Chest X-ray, AP view. Patient: 36 years old, sex F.
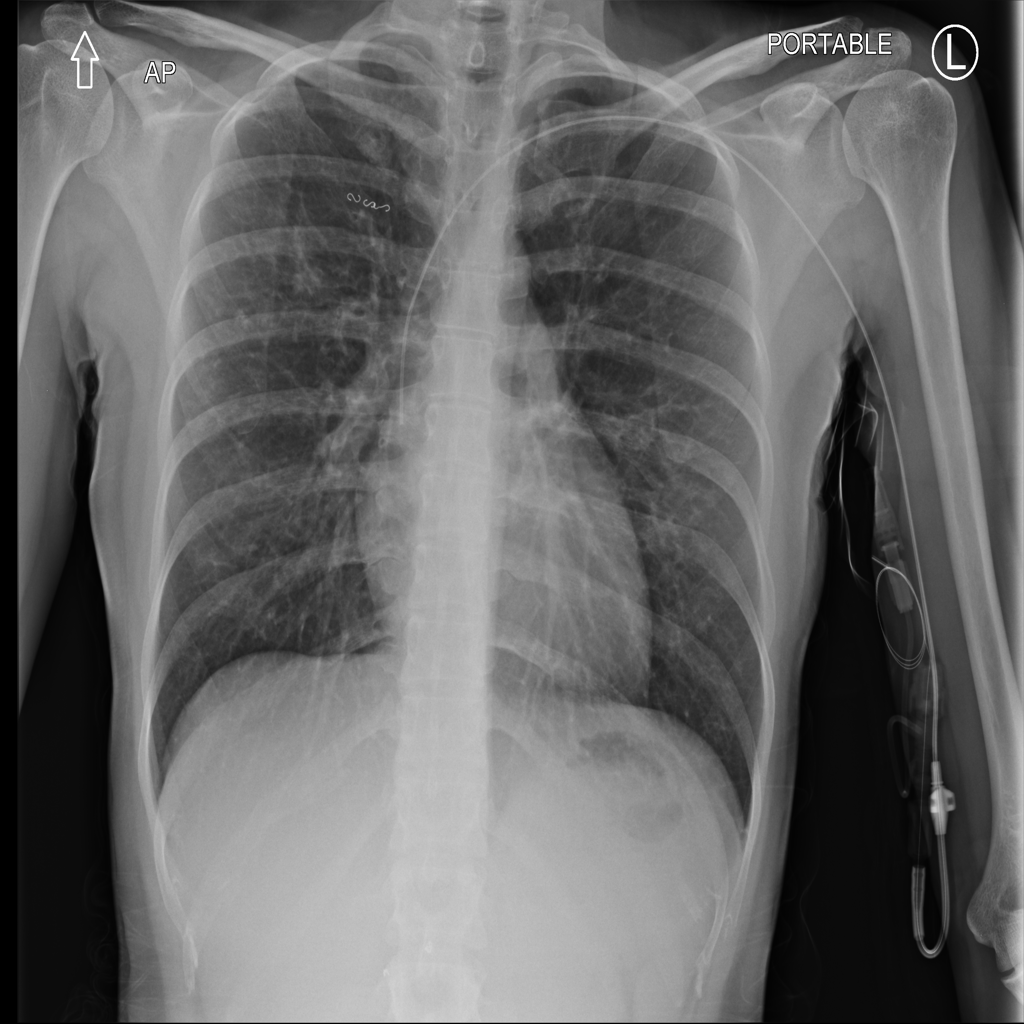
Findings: No Finding